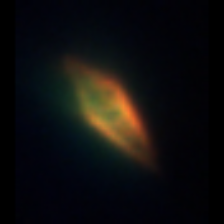
Taxon: Prorocentrum
Group: Dinoflagellates